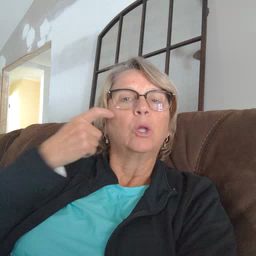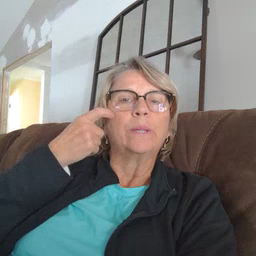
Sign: owie